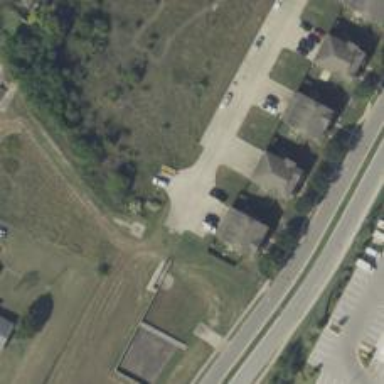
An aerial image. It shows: Alley classified as service road.